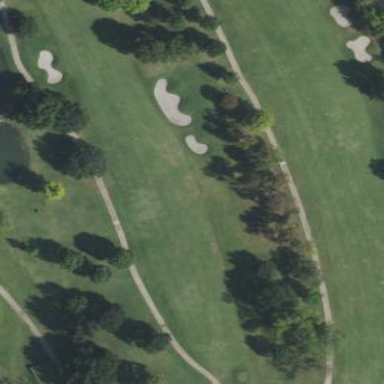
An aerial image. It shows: Grassy area serving as fairway for golf.